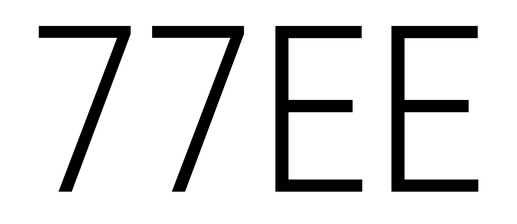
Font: Roboto_Condensed_Light